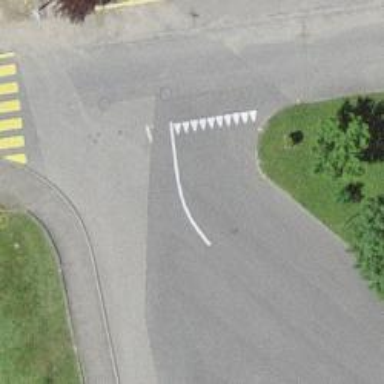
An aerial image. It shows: Asphalt road designated for service vehicles.